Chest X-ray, AP view. Patient: 9 years old, sex M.
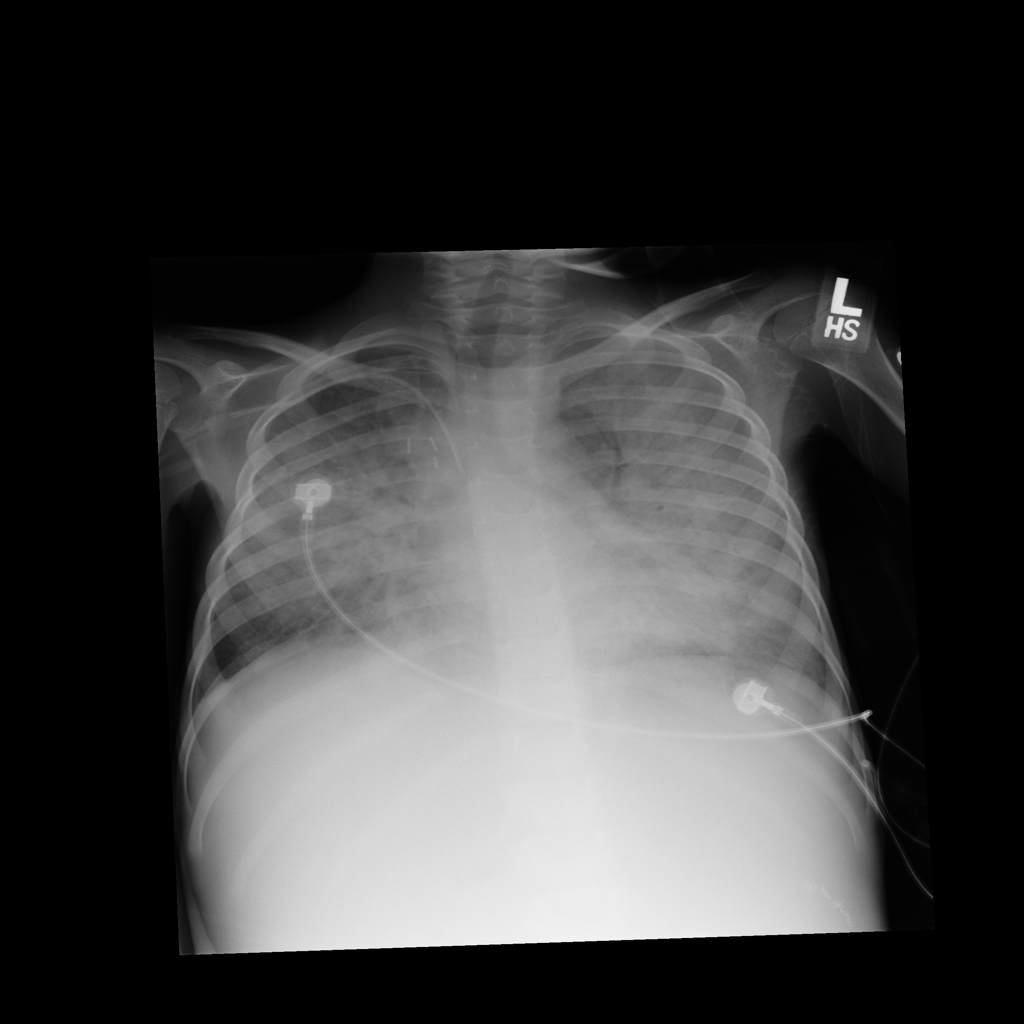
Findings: No Finding